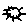
Label: sun